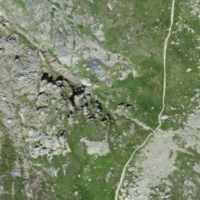
EUNIS habitat code: 31
Species observed at this site:
Geum montanum